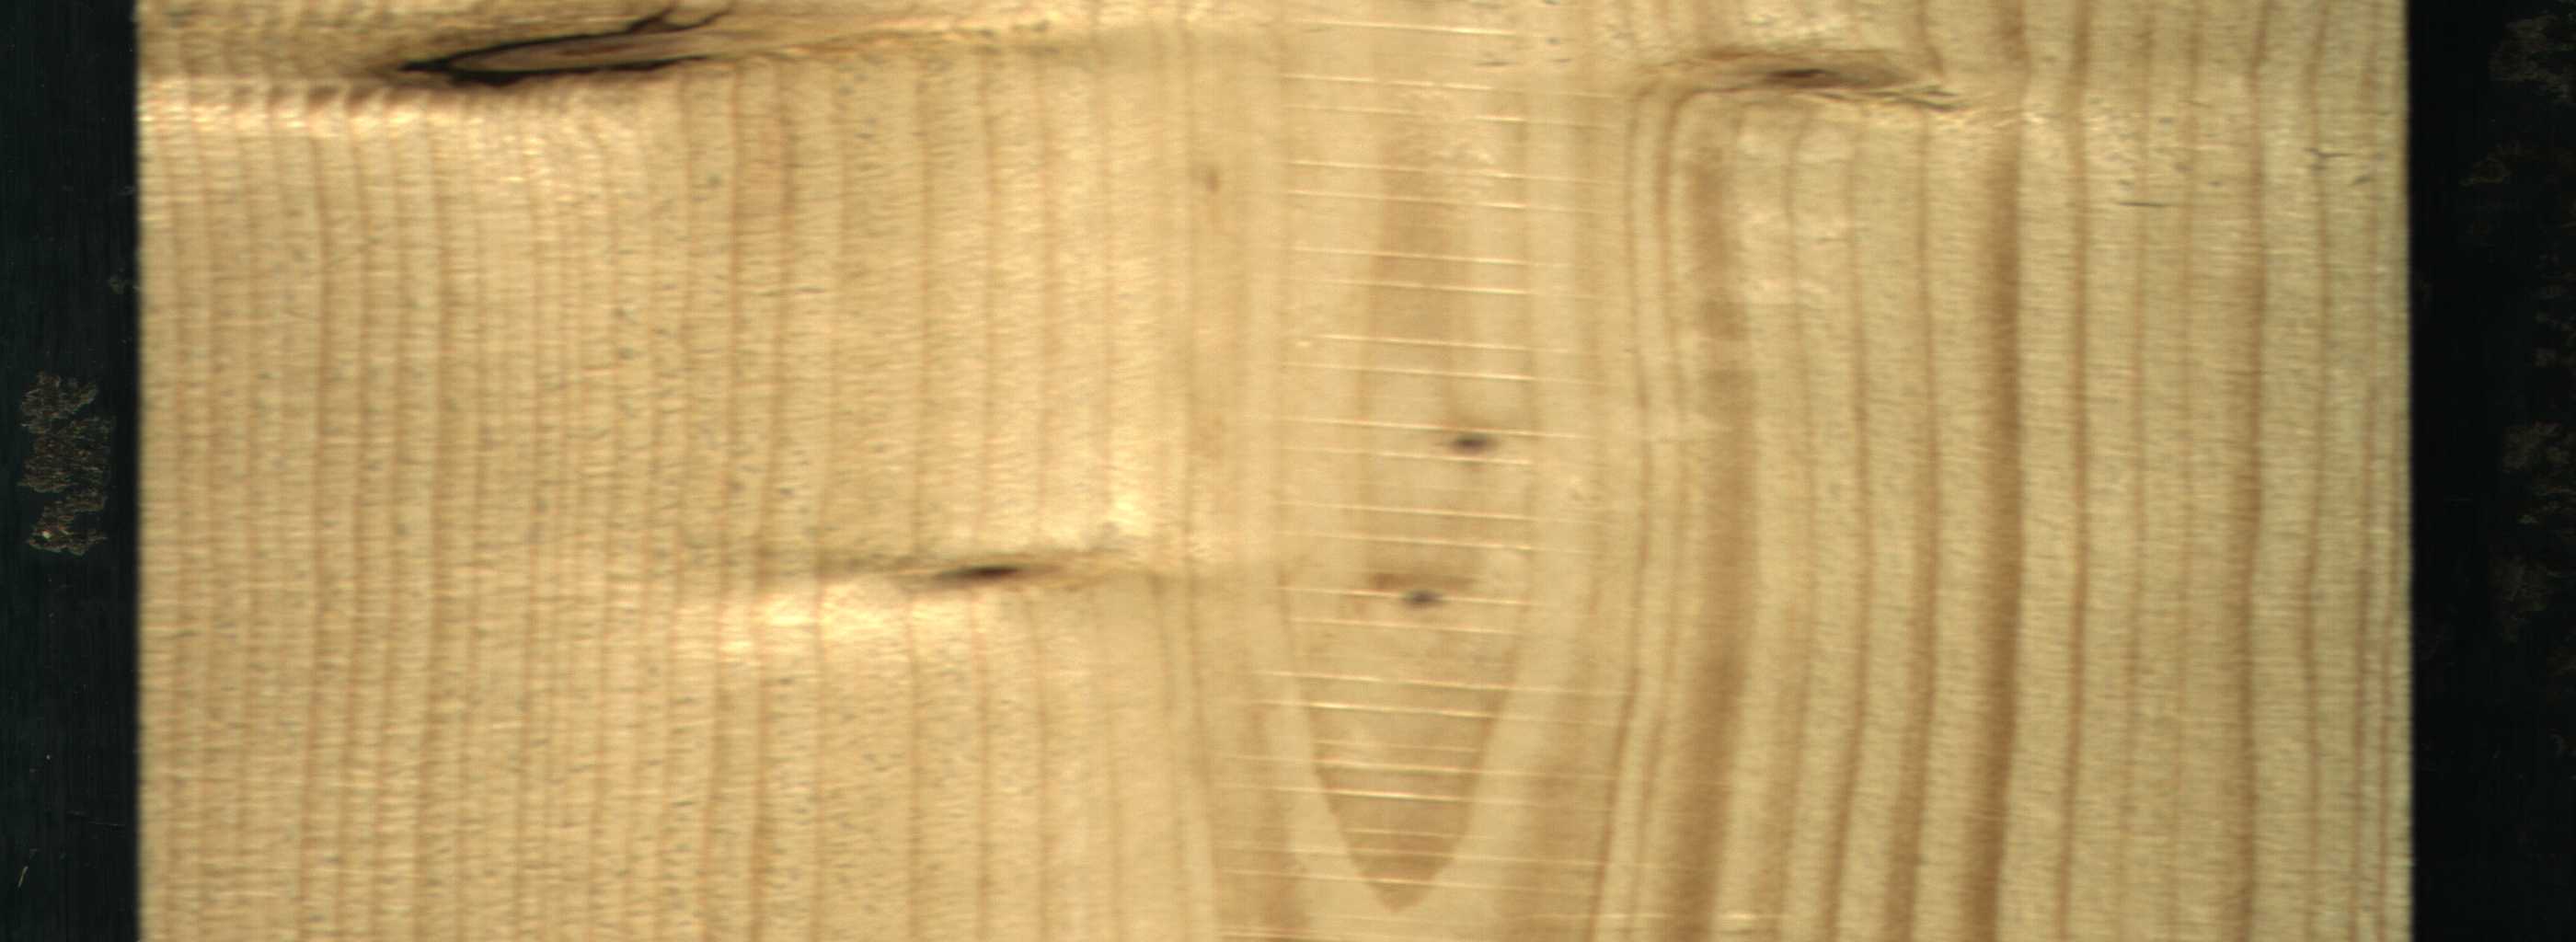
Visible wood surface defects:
Dead_Knot
Live_Knot
Live_Knot
Live_Knot
Live_Knot